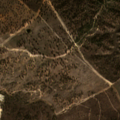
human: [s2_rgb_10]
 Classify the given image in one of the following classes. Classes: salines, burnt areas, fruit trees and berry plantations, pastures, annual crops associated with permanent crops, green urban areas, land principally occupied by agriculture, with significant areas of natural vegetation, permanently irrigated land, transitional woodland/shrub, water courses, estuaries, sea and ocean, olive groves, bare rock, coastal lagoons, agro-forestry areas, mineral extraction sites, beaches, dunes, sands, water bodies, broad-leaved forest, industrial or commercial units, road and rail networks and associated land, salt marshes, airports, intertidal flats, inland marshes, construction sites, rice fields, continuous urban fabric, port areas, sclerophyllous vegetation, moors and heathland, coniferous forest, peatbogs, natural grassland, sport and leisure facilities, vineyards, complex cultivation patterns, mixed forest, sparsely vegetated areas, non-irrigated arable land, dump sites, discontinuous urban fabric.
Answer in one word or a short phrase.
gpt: agro-forestry areas, broad-leaved forest, transitional woodland/shrub